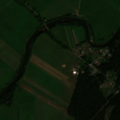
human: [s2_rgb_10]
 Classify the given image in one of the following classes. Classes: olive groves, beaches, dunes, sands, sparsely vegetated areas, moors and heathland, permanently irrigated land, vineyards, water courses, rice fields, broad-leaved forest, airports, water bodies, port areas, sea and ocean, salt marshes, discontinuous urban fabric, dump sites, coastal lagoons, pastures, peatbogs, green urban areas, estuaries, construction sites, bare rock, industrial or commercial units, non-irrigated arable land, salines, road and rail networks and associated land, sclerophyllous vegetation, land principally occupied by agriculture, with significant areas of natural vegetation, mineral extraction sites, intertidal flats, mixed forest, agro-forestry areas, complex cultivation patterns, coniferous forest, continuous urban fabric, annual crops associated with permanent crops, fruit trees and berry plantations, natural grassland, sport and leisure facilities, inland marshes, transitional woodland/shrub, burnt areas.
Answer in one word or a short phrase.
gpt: pastures, complex cultivation patterns, coniferous forest, mixed forest, water courses